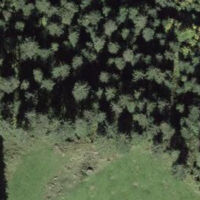
EUNIS habitat code: 43
Species observed at this site:
Silene dioica